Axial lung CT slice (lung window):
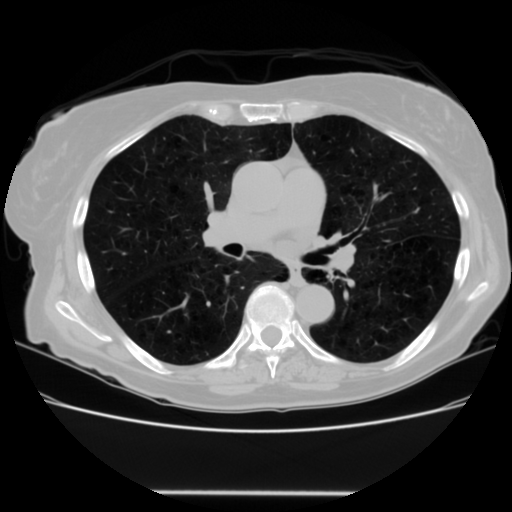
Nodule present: no